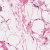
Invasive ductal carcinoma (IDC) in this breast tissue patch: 0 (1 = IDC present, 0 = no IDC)